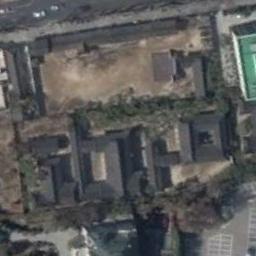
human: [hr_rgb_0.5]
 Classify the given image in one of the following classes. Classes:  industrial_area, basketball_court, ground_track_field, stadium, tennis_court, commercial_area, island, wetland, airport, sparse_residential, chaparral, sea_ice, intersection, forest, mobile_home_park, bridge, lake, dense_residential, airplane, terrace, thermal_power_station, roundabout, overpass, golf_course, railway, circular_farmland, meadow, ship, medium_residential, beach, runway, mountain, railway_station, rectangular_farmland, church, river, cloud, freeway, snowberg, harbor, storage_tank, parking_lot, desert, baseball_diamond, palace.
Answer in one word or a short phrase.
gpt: palace